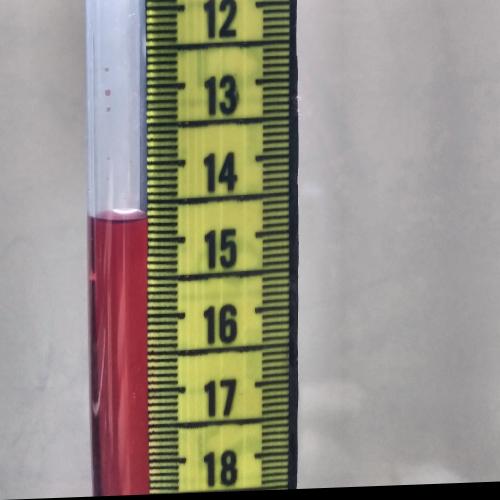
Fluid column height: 14.7 cm